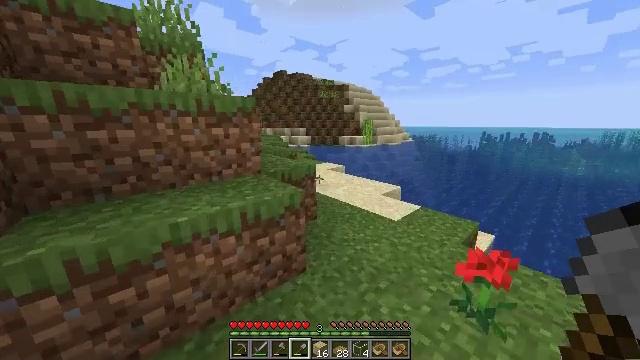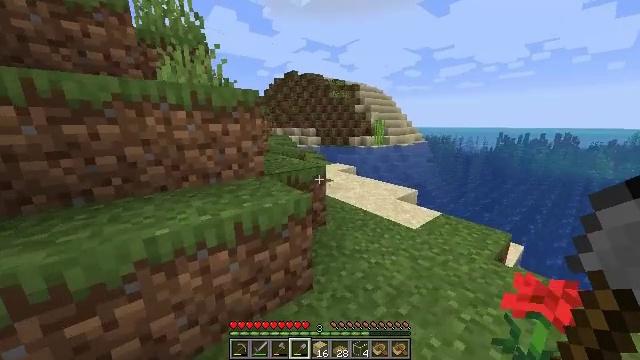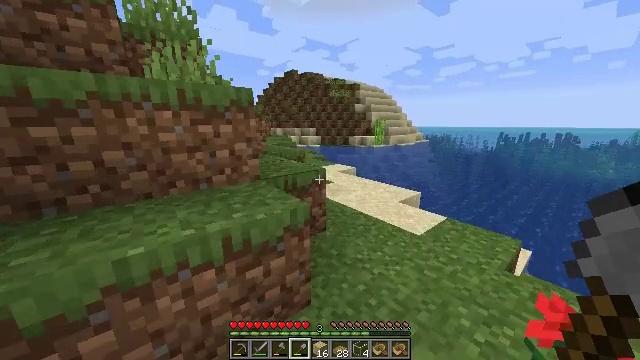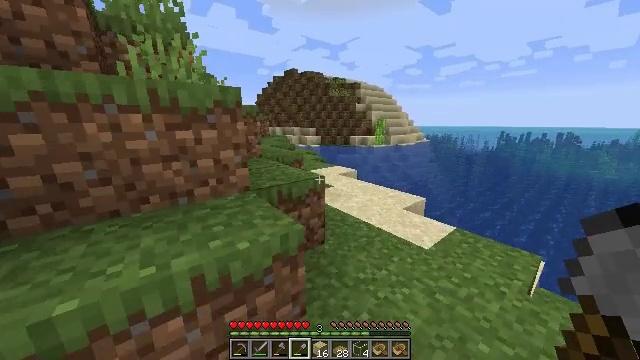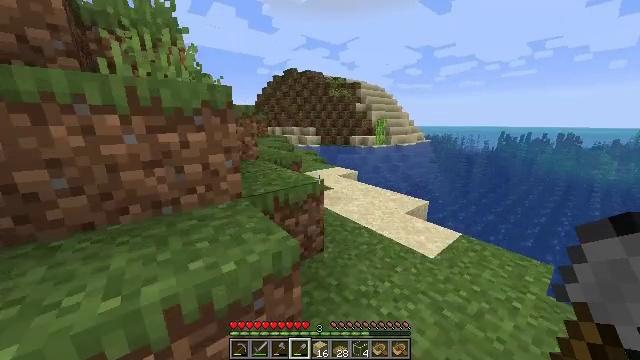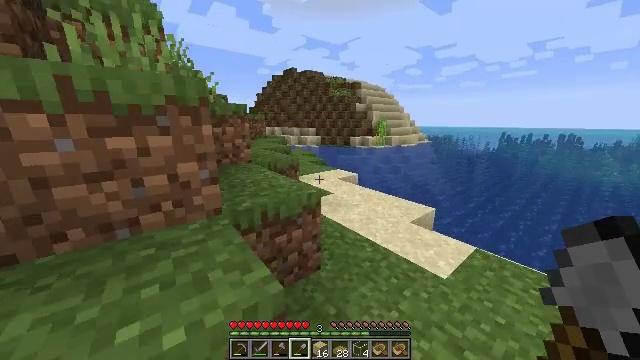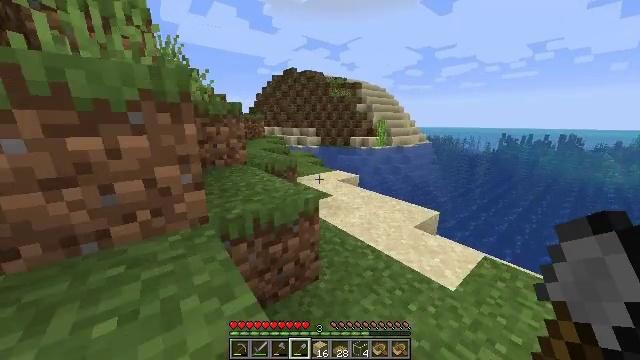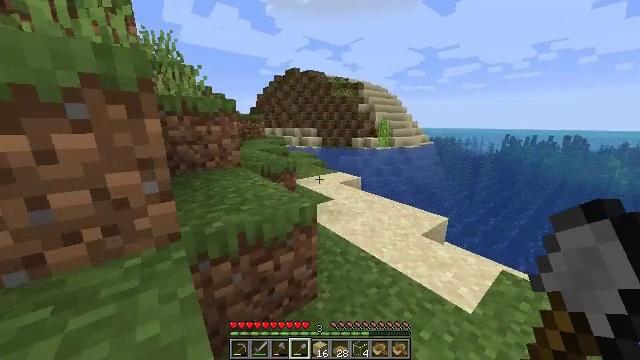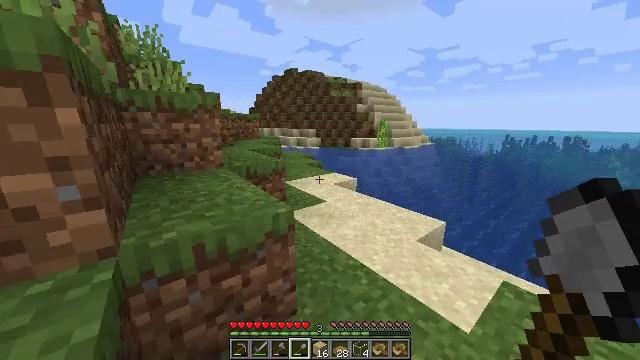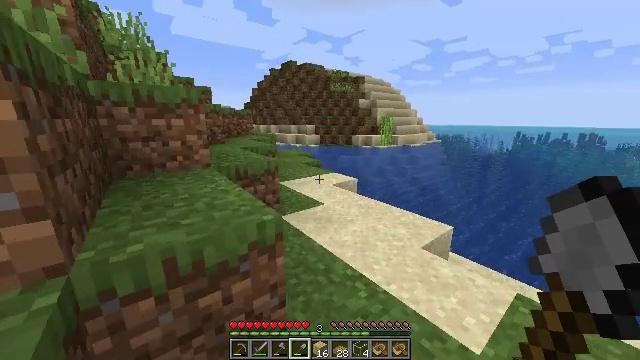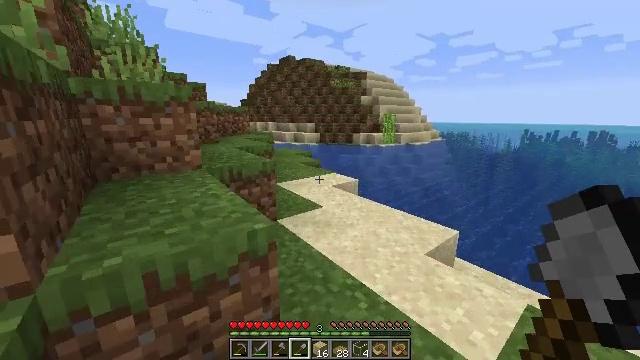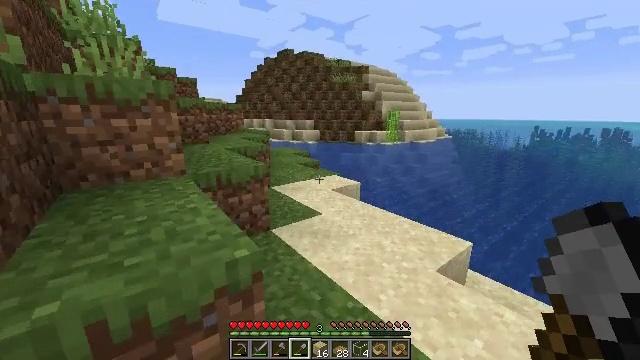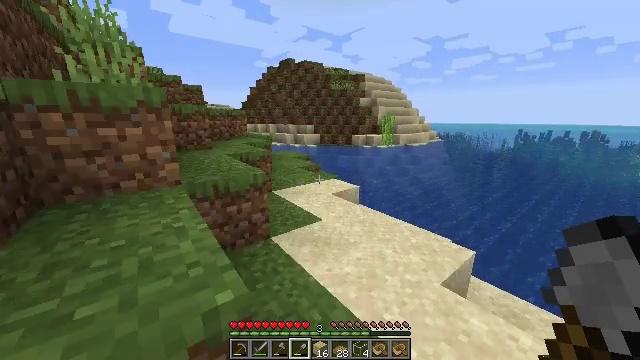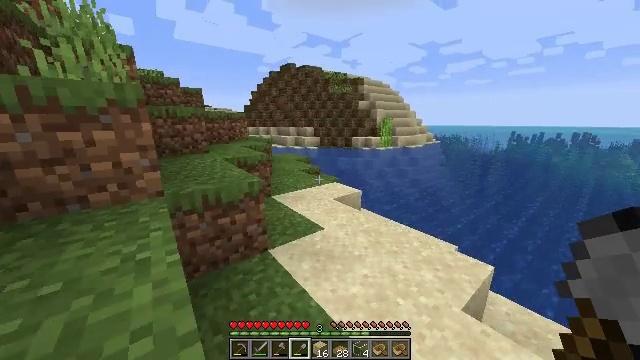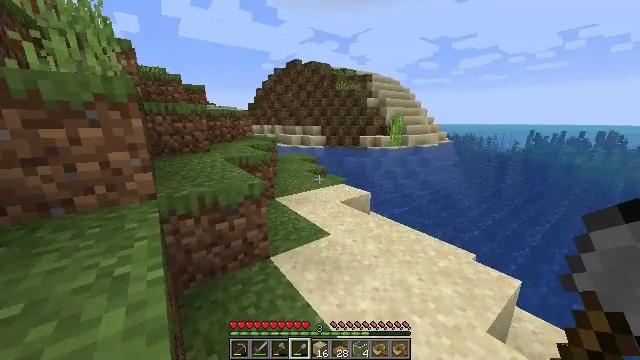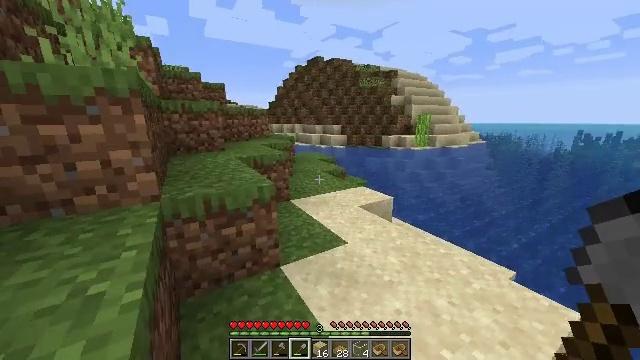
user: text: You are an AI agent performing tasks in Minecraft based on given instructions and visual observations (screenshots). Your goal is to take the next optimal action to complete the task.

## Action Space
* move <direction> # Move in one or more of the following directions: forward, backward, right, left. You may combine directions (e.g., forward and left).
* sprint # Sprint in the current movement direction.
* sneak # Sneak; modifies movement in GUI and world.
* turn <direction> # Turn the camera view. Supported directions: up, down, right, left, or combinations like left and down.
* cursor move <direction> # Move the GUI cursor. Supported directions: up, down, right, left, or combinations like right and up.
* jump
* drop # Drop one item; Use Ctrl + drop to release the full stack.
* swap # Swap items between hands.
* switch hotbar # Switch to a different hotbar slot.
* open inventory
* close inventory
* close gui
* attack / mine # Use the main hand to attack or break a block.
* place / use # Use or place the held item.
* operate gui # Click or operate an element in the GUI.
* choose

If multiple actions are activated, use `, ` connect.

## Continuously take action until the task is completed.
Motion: motion action
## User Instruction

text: Harvest sugar cane from the plant.
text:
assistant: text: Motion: move forward, sprint, turn left
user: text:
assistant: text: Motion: move forward, sprint
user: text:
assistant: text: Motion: move forward, sprint
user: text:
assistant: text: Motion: move forward, sprint
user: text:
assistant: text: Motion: move forward, sprint
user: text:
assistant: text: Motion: move forward, sprint
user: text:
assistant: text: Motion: move forward, sprint
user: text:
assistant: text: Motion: move forward, sprint
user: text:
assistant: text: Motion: move forward, sprint
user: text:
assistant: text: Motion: move forward, sprint
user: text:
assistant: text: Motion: move forward, sprint
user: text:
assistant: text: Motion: move forward, sprint
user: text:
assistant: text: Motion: move forward, sprint
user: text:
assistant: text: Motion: move forward, sprint, turn left
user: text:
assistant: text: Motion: move forward, sprint, turn left
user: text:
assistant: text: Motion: move forward, sprint, turn left
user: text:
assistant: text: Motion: move forward, sprint, turn left
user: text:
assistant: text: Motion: move forward, sprint
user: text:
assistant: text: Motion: move forward, sprint, turn left
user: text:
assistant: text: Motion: move forward, sprint, turn left
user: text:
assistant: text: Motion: move forward, sprint
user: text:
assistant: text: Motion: move forward, sprint
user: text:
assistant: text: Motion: move forward, sprint
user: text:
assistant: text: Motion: move forward, sprint
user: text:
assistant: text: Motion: move forward, sprint
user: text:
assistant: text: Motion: move forward, sprint
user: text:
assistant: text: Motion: move forward, sprint
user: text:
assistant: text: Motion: move forward, sprint
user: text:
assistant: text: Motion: move forward, sprint
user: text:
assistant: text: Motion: move forward, sprint